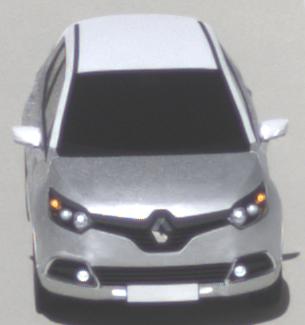
Make: Renault
Model: Captur ENERGY TCe 90
Detailed model: Captur (I)
Model produced from: 2013/06
Model produced until: 2015/05
Doors: 5
Color: white
Road condition: dry road
Daytime: midday
Contrast: medium contrast